Question: I have all the parameters fixed to describe one plot including 'oma', 'mar', 'mgp', ... I want to divide the very plot area into several separate, exactly equally sized smaller plot areas which share both x and y label. For example something like this:

I found solutions to combine plots but with seperate axes. Any starting point for the problem here?
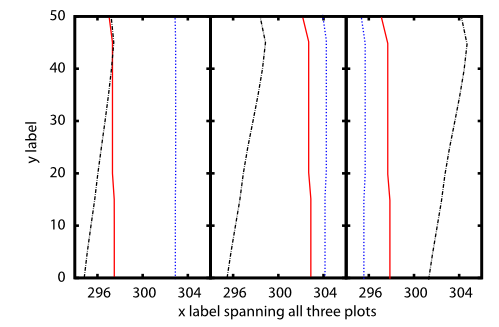
Answer: You can set the outer margins to be big enough to hold the axes and labels, then set the regular margins to 0. Use 'par(mfrow' or 'layout' to split the inner region into the panels that you want, then do the plots without the axes and labels and add the axes and labels into the outer margins:
'''
par( oma=c(5,4,4,1)+0.1, mar=c(0,0,0,0) )
layout( matrix( 1:3, nrow=1 ) )
for( i in levels(iris$Species) ) {
with( iris[ iris$Species==i, ], {
plot(Sepal.Width, Sepal.Length, ann=FALSE, xaxt='n', yaxt='n',
ylim=range(iris$Sepal.Length))
axis(1, outer=TRUE)
mtext(side=3, i ) }
)
}
axis(2, outer=TRUE)
'''
But it is probably simpler using lattice or ggplot2.